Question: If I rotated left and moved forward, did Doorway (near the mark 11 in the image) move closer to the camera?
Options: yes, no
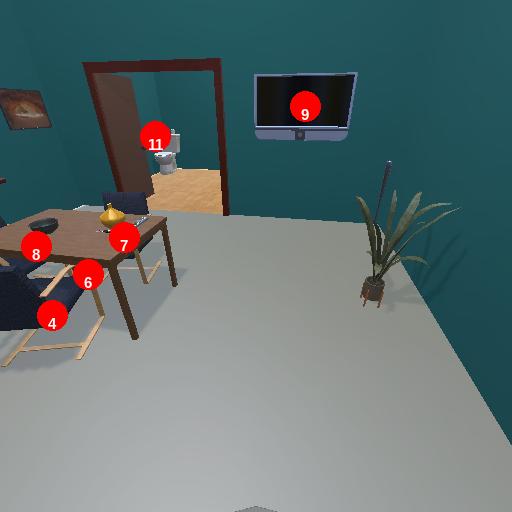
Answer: yes